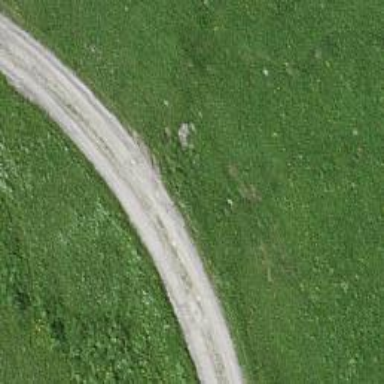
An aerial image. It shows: Track road with grade4 tracktype.